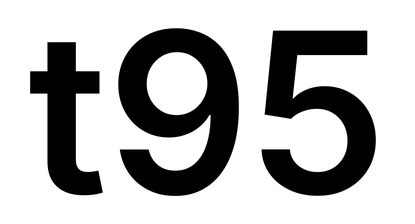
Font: Inter_SemiBold